Question: I've asked this question as a part of Huge question but was recommended to ask in parts. Here comes the part of my previous question. My previous question was: <URL>
I've been using Three.js Release 50 and able to show/hide the objects (In my application, it is a mesh child) with the help of:
'''
THREE.SceneUtils.traverseHierarchy(mesh,function(child){
var z = document.getElementById("cameras").selectedIndex*5 -10;
if (z === -10){
child.visible = true;
} else if (child.position.z !== z){
child.visible = false;
} else {
child.visible = true;
};
});
'''
But while using release 54, it is said that to use, object.traverse but found very difficult to the same. How to replace the above code using release 54? The error I'm getting while using release 54 is:

Please help me to sort this out.
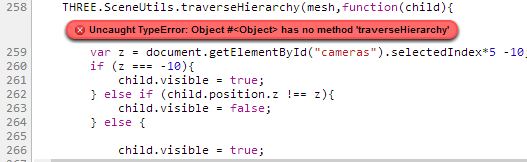
Answer: Is the 'mesh' variable you are sending the 'traverseHierarchy' function an Object3d?
If so have you tried 'mesh.children' which should return an array of child objects, or you could use the traverse function on the mesh object.
See: <URL>
'''
mesh.traverse(function(child) {
var z = document.getElementById("cameras").selectedIndex * 5 - 10;
if (z === -10) {
child.visible = true;
} else if (child.position.z !== z) {
child.visible = false;
} else {
child.visible = true;
};
});
'''